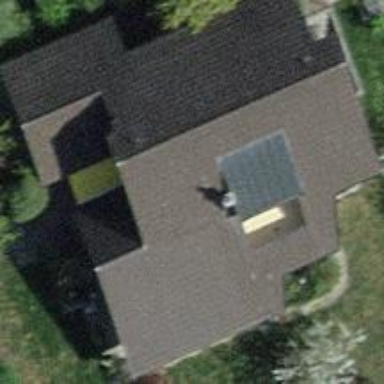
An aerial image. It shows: Detached building with gabled roof.